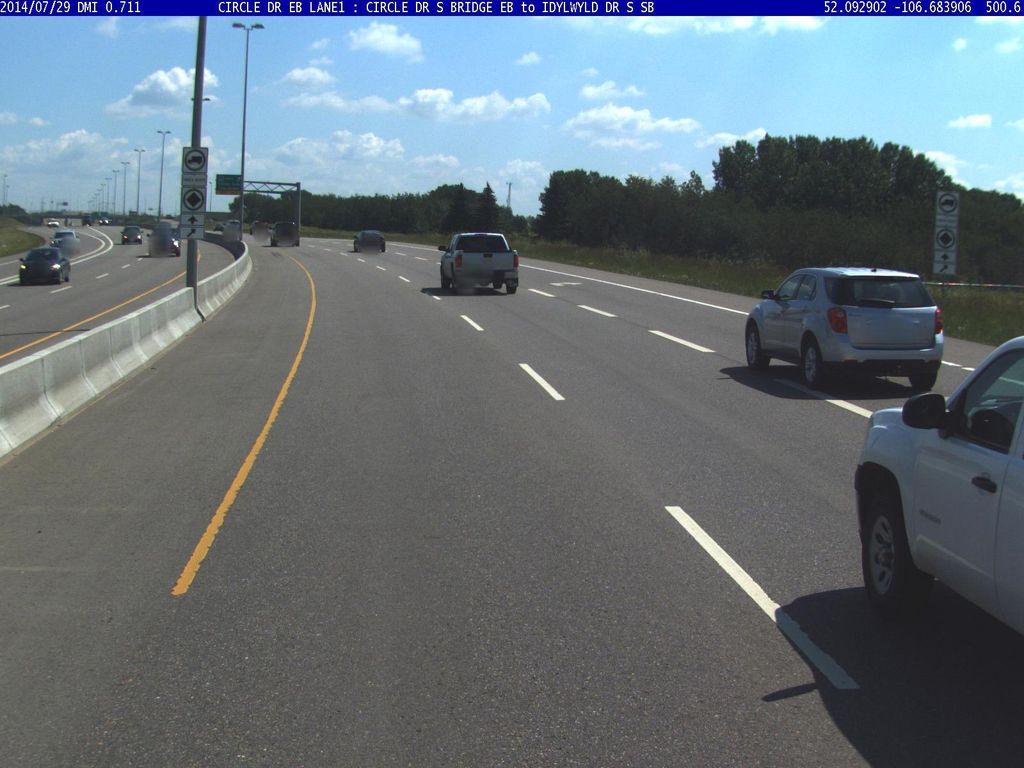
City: saskatoon